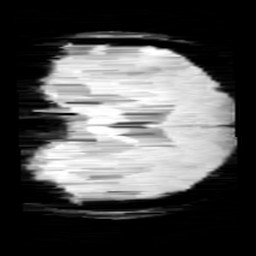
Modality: minIP
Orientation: coronal
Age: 11
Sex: female
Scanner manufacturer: siemens
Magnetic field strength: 3 T
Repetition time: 0.027 s
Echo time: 0.02 s